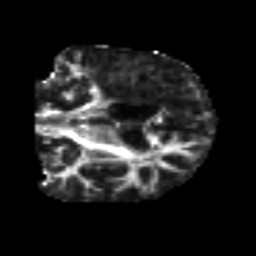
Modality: FA
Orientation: coronal
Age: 50
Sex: male
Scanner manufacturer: siemens
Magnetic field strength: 3 T
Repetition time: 4.987 s
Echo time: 0.0792 s